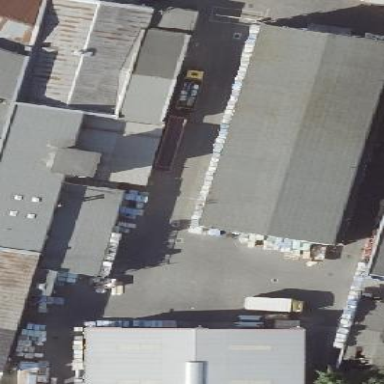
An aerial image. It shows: Warehouse building.